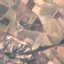
Land use / land cover: PermanentCrop